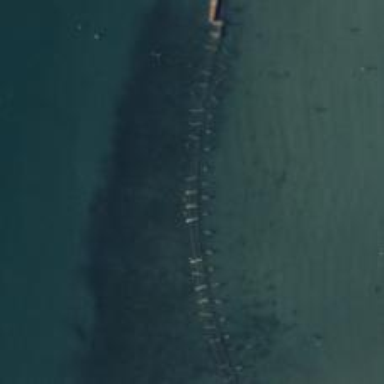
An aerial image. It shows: Pier that has been ruined.